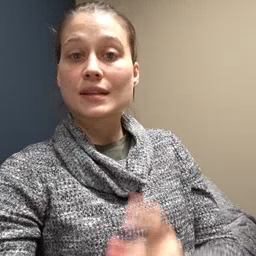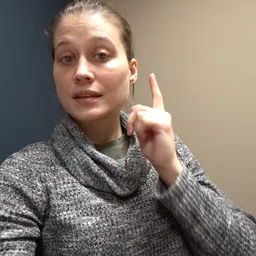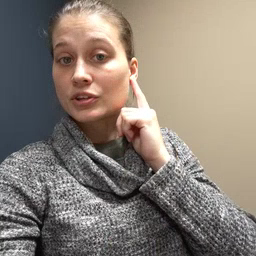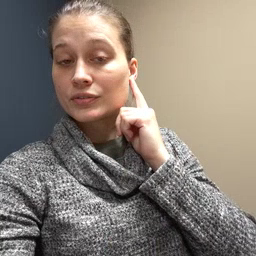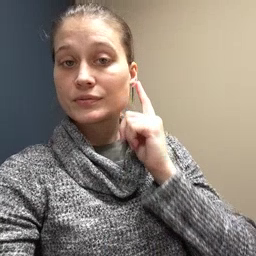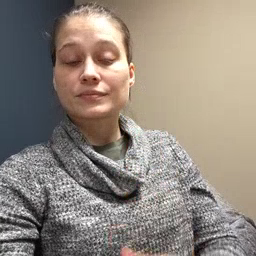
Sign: ear